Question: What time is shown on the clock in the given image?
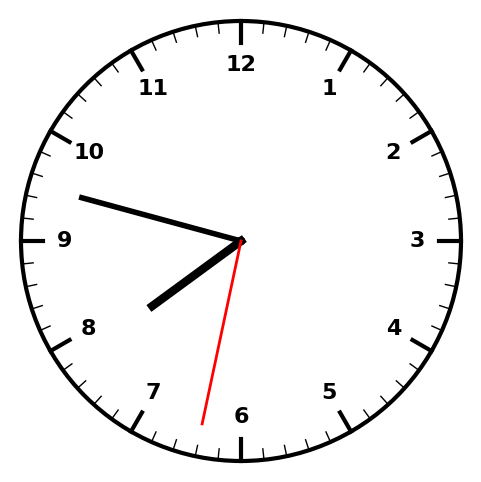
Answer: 07:47:32